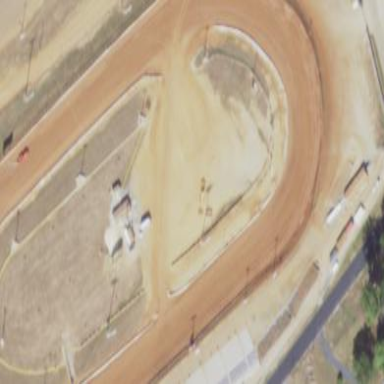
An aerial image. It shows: Dirt raceway for motor sports.